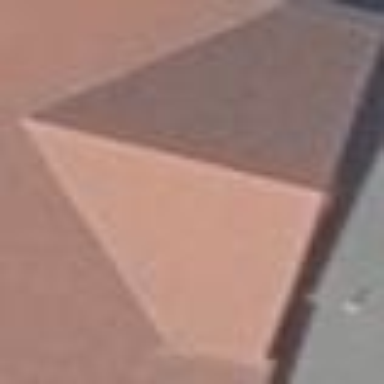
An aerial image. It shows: Building with gabled roof. The roof orientation is across.